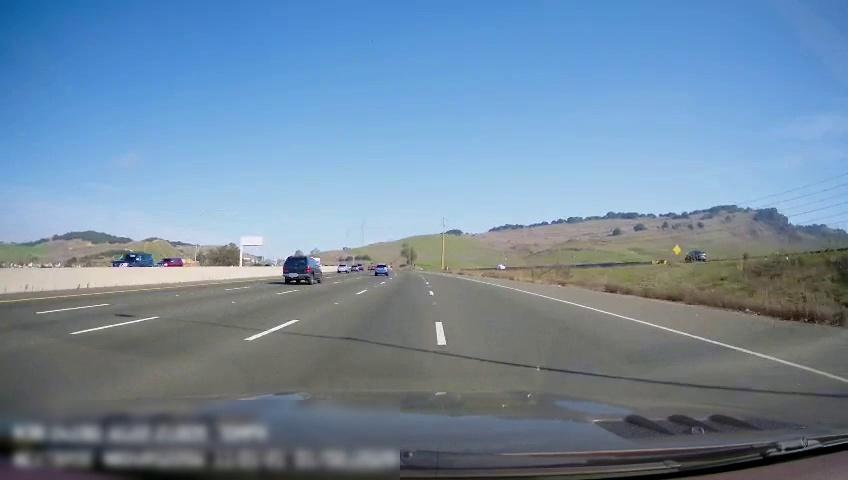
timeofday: Day
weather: Sunny
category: Drivable Space
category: Vehicles | SUV
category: Vehicles | SUV
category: Vehicles | Car
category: Vehicles | SUV
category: Vehicles | Car
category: Vehicles | Truck
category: Vehicles | SUV
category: Lanes | Alternate Lane
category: Lanes | Alternate Lane
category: Lanes | Alternate Lane
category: Lanes | Alternate Lane
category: Lanes | Alternate Lane
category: Lanes | Alternate Lane
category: Traffic | Signs